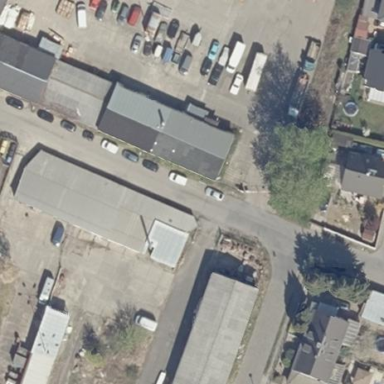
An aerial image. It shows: Group of garages.